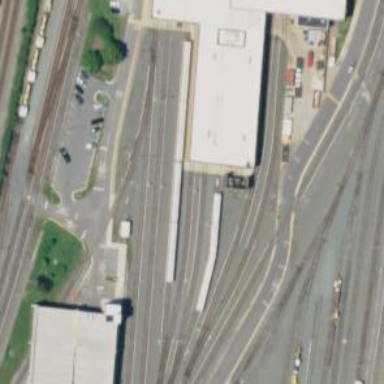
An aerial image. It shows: Electrified rail passing through service yard.